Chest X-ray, AP view. Patient: 51 years old, sex F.
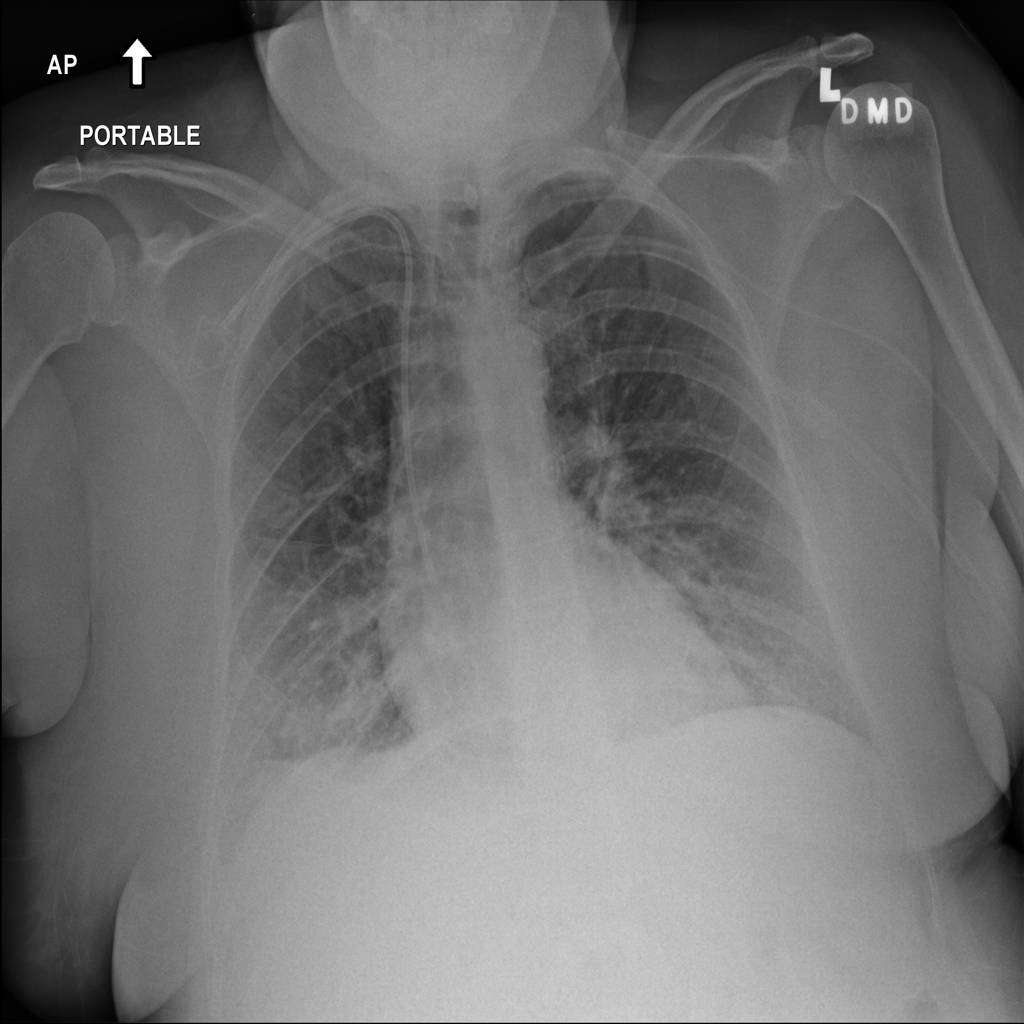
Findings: No Finding